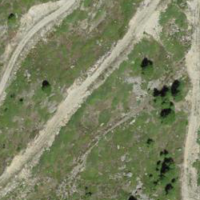
EUNIS habitat code: 31
Species observed at this site:
Empetrum nigrum
Vaccinium myrtillus